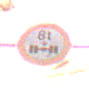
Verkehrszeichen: TatsaechlicheAchslast
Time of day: MorningAfternoon
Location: Outdoor (Urban)
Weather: PartlyCloudy
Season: NotSpecified
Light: Natural